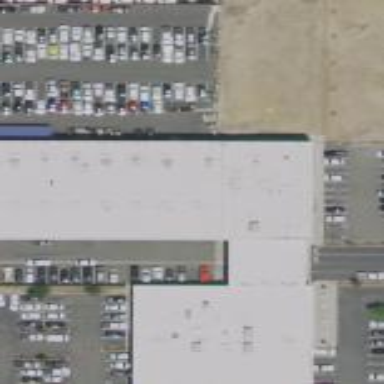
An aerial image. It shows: Car shop building.